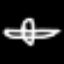
Label: airplane